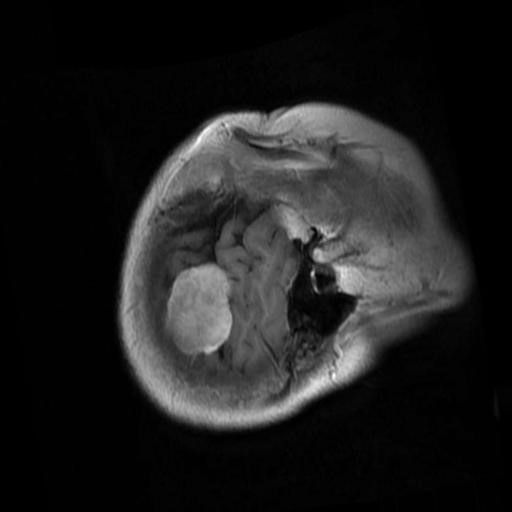
Label: brain_menin